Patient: sex F, age 82
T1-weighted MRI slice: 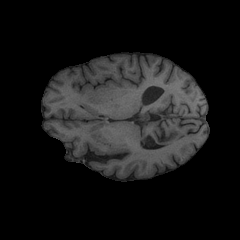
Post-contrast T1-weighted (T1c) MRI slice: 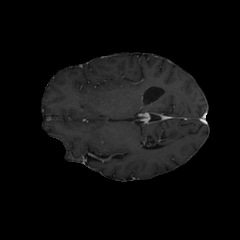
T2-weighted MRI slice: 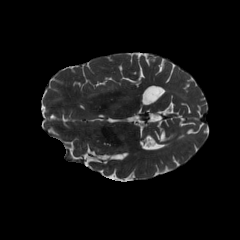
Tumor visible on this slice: yes
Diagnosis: Glioblastoma, IDH-wildtype
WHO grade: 4